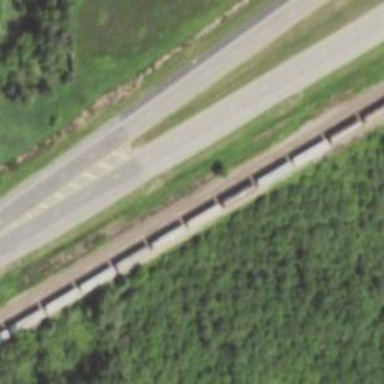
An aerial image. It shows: This image shows trunk highway that functions as expressway.